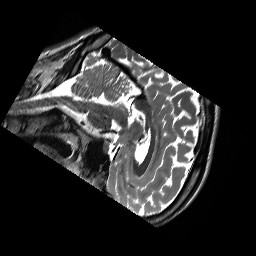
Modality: T2w
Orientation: sagittal
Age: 20
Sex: male